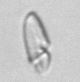
Label: Katodinium_or_Torodinium